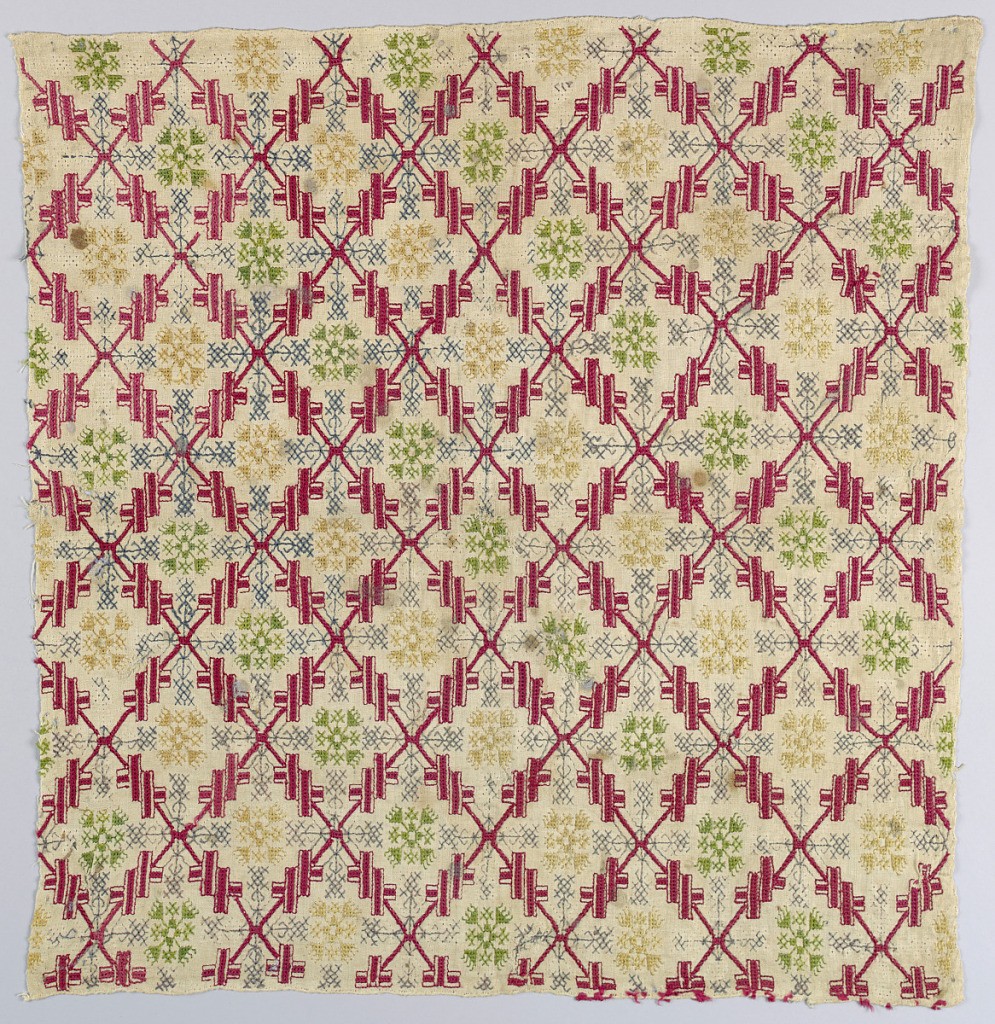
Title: Cover
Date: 17th century
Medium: silk on linen Technique: counted embroidery stitches using silk: double running, back, overcast long-armed cross on plain weave
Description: Square cover in a diamond lattice pattern enclosing geometric flowers in red, green, blue and yellow silk on a linen ground.